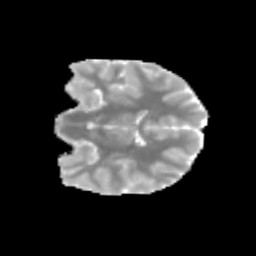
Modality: MD
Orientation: coronal
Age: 12
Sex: male
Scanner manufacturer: siemens
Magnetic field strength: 3 T
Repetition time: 3.8 s
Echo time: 0.07 s